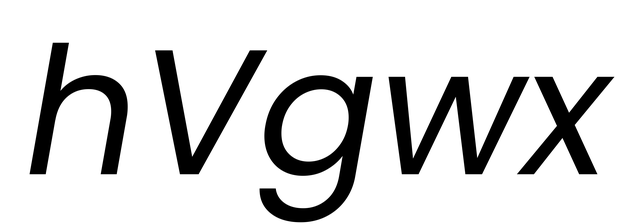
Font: Poppins-Italic